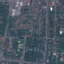
Land use / land cover: Residential